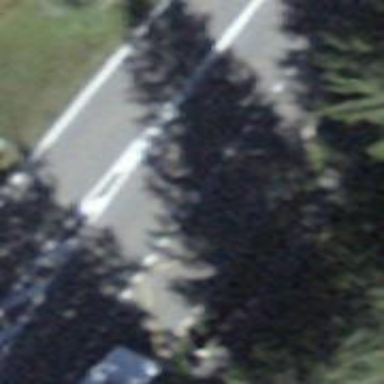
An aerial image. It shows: Bus stop with platform for public transport.